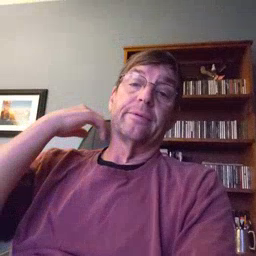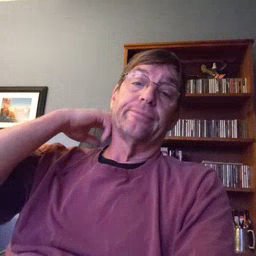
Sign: rain